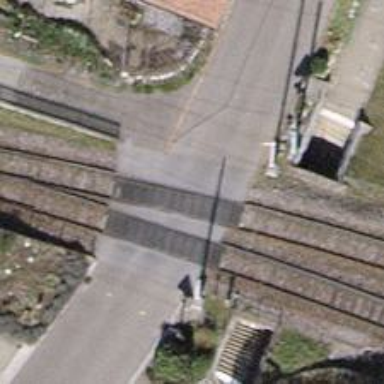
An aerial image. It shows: Level crossing at the railway with full barrier.